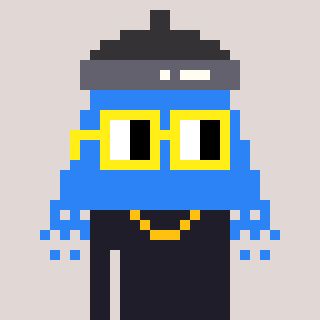
a pixel art character with square yellow glasses, a shower-shaped head and a grayscale-colored body on a warm background